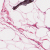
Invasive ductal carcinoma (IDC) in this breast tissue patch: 0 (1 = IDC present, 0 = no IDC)